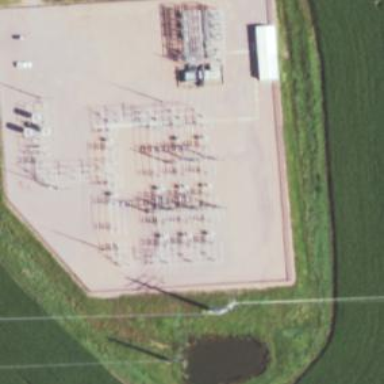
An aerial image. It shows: Switch used for power control.